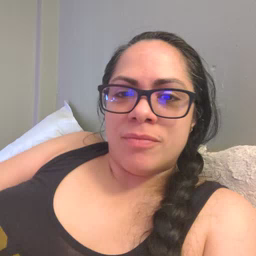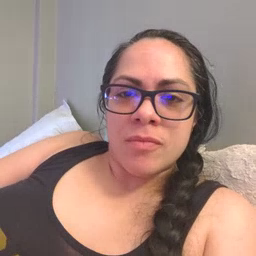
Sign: garbage